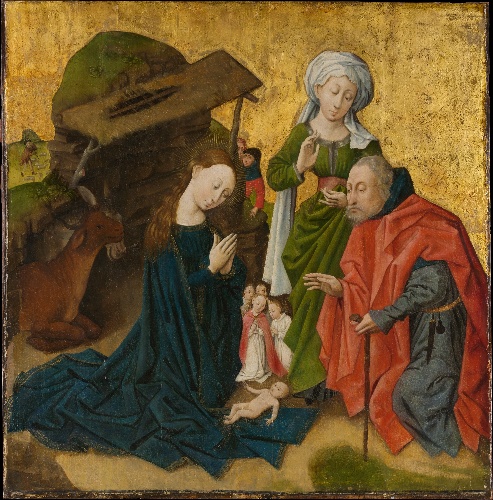
Title: The Nativity
Artist: South Netherlandish Painter
Artist bio: ca. 1460
Object type: Painting, part of an altarpiece
Classification: Paintings
Medium: Oil on wood, gold ground
Dimensions: 37 x 36 1/4 in. (94 x 92.1 cm)
Department: European Paintings
Credit line: The Friedsam Collection, Bequest of Michael Friedsam, 1931
Accession year: 1932
Repository: Metropolitan Museum of Art, New York, NY
Tags: Men|Women|Jesus|Nativity|Joseph|Virgin Mary